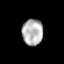
Tissue: prostate
Cell type: Fibroblasts
Senescence score: 0.8078
Nuclear area (px): 535
Mean DAPI intensity: 180.058